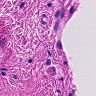
Metastatic tissue present: no